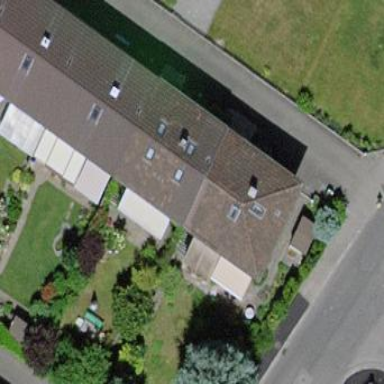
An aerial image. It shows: Residential building with gabled roof covered in roof tiles.